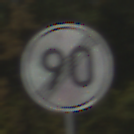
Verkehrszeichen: EndeGeschwindigkeit90
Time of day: MorningAfternoon
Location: Outdoor (Suburban)
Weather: Clear
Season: NotSpecified
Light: Natural